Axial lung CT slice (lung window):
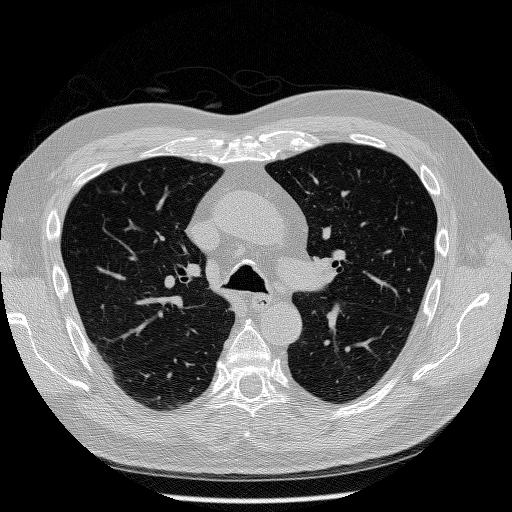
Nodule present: no